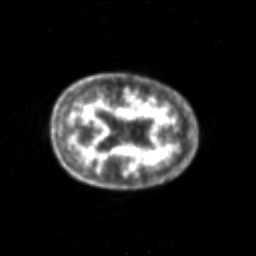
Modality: PET
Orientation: axial
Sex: female
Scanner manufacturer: siemens